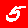
Digit: 5